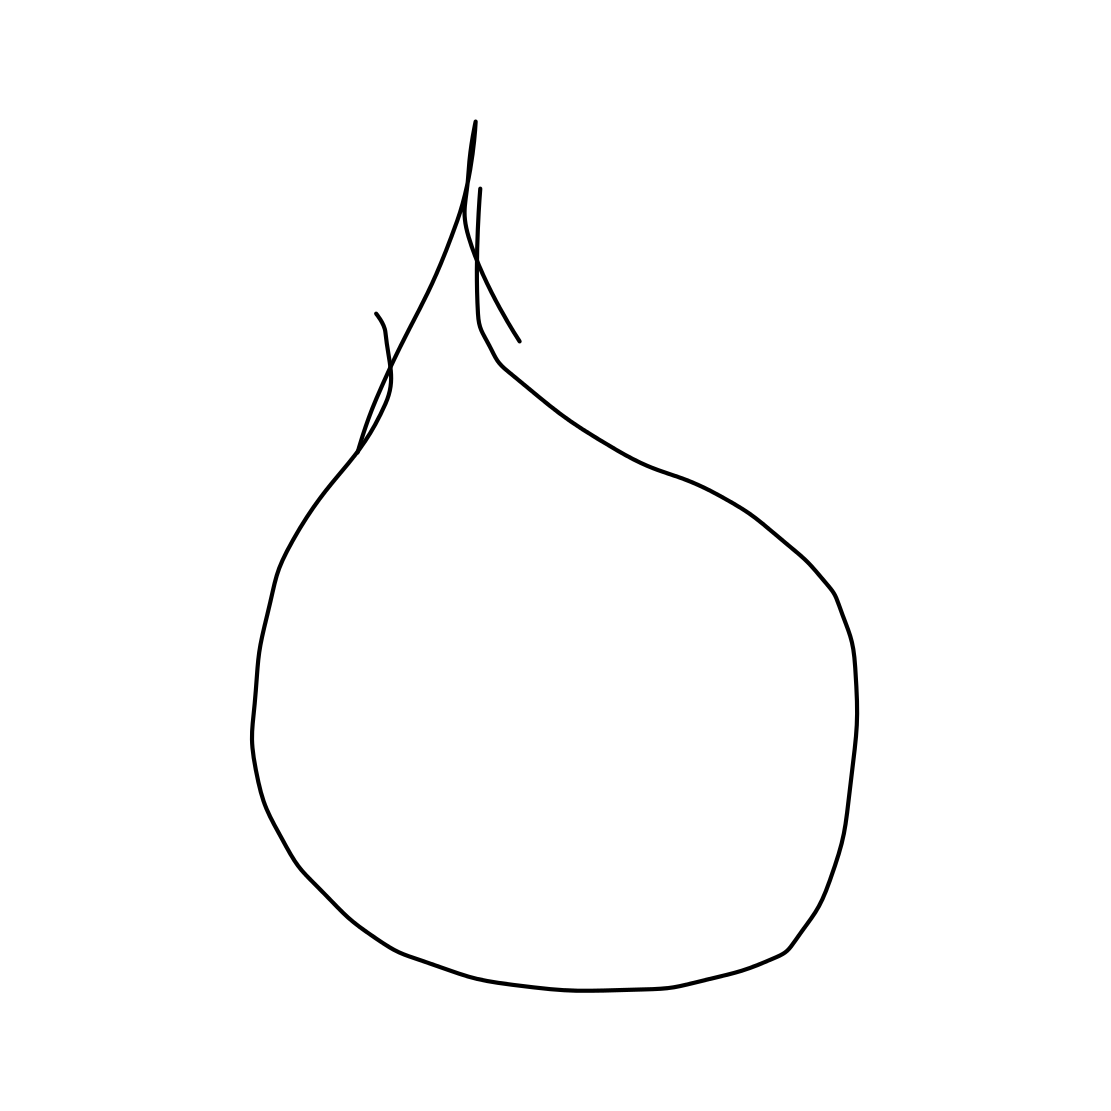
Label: pear